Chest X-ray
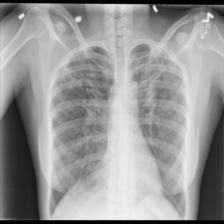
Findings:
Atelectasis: negative
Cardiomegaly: negative
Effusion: negative
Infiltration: negative
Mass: negative
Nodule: negative
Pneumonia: negative
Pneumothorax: negative
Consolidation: negative
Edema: negative
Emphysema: negative
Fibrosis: negative
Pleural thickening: negative
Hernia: negative